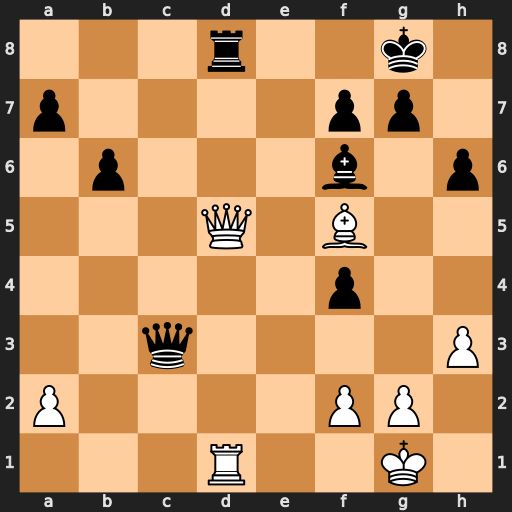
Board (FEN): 3r2k1/p4pp1/1p3b1p/3Q1B2/5p2/2q4P/P4PP1/3R2K1
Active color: w
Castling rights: -
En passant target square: -
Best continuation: Qxd8+ Bxd8 Rxd8#